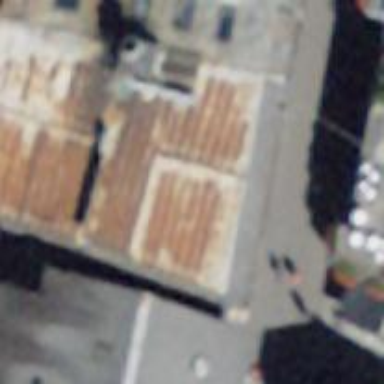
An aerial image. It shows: Outdoor shop.